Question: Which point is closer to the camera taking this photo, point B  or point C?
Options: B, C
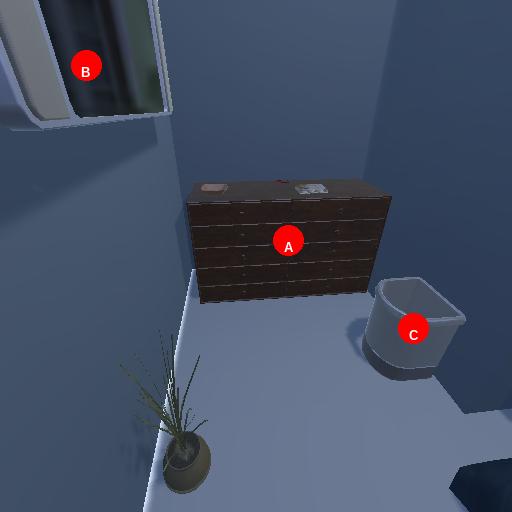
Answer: B